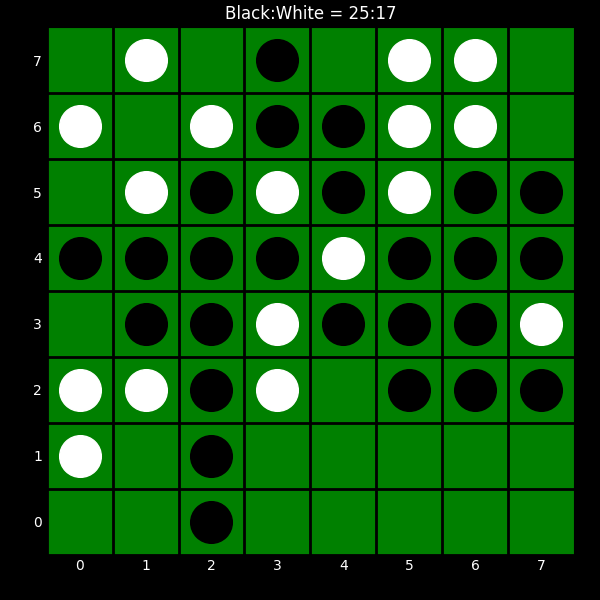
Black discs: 25
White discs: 17